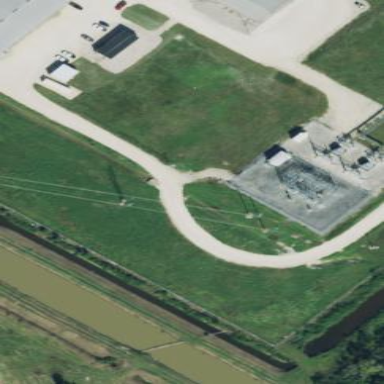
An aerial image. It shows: Outdoor industrial power substation.